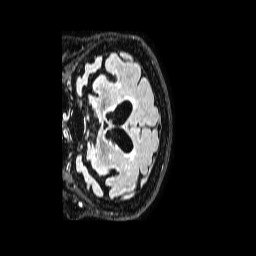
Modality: FLAIR
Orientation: coronal
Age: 82
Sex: female
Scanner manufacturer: philips
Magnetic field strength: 1.5 T
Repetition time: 4.8 s
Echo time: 0.3 s